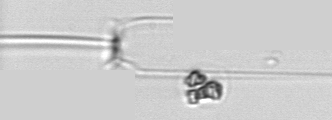
Label: Ditylum_brightwellii